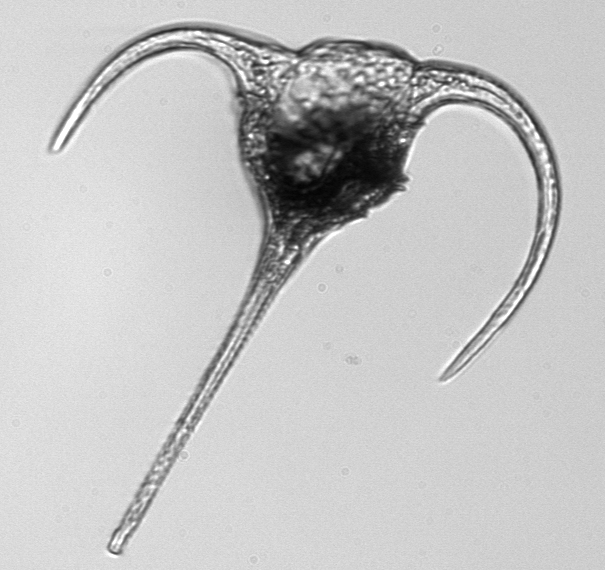
Label: Tripos